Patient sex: M
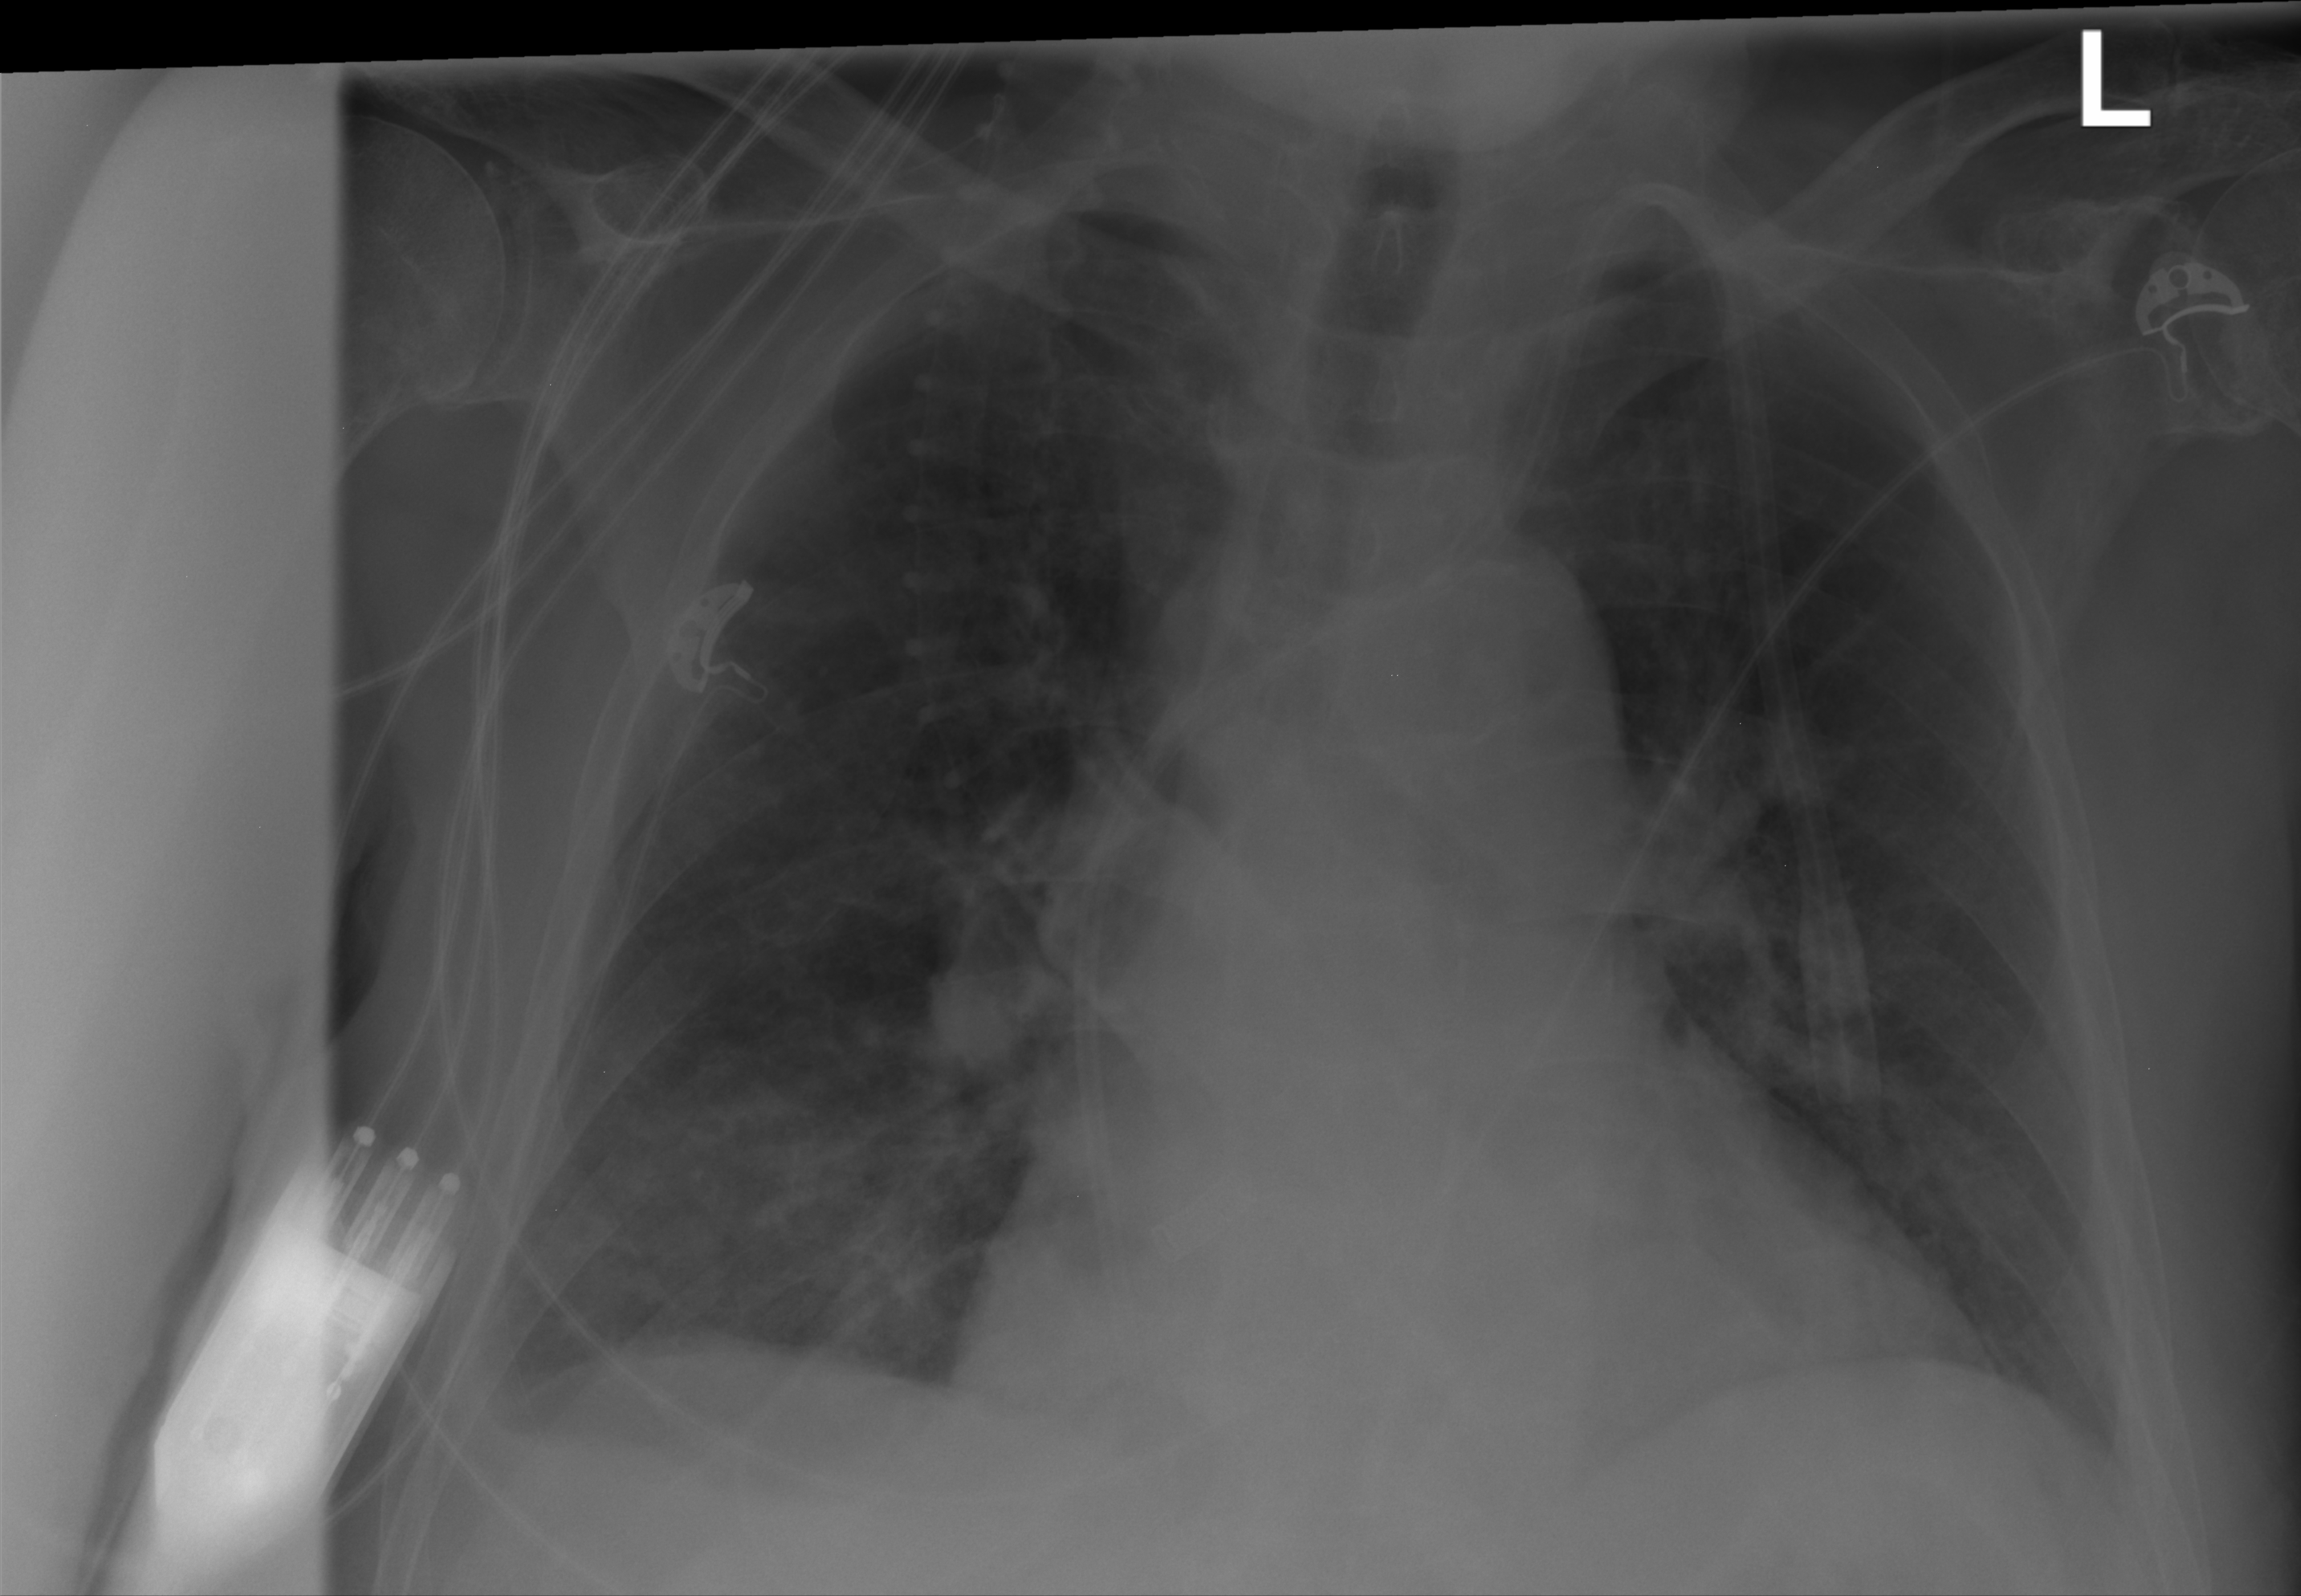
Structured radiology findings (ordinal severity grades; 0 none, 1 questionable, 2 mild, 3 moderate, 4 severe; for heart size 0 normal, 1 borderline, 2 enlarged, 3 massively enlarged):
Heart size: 1
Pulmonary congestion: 0
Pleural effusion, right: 3
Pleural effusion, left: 0
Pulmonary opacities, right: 2
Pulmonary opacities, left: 0
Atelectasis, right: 2
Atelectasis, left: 0